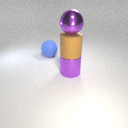
large brown rubber cylinder below large purple metal sphere